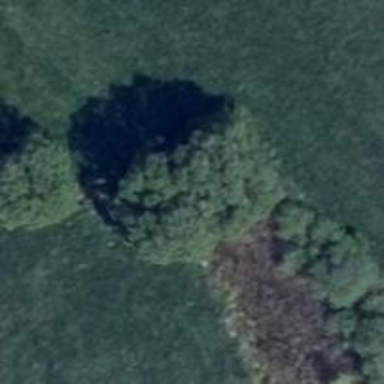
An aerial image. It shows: Row of deciduous broadleaved trees.